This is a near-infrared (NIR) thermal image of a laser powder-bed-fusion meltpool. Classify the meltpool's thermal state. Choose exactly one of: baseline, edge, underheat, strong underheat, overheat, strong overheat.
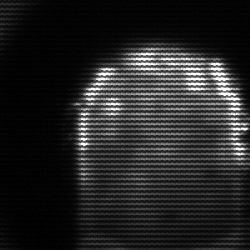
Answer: baseline